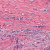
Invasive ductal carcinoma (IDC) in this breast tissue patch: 1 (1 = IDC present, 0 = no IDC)